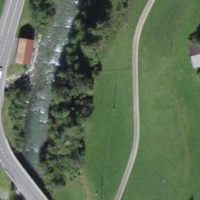
EUNIS habitat code: 25
Species observed at this site:
Primula veris